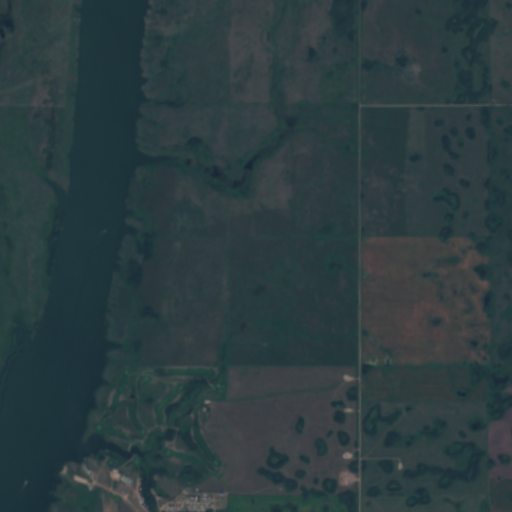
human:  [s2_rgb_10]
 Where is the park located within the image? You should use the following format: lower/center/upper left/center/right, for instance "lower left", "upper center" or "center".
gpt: The park is located in the lower left of the image.
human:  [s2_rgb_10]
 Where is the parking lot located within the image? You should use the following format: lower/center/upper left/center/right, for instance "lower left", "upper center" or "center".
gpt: The parking lot is located in the lower left of the image.
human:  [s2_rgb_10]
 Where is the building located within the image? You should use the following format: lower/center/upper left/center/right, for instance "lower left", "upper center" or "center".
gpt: The building is located in the lower left of the image.
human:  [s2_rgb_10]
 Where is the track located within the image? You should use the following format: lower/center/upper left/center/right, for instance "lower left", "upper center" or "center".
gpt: There is no track in the image.